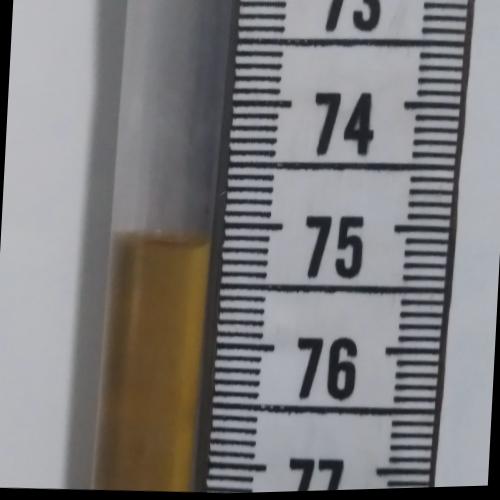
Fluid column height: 75.2 cm